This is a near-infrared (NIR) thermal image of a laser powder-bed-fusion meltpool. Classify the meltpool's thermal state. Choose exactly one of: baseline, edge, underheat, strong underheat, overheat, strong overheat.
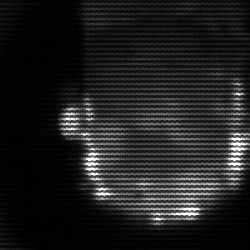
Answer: baseline